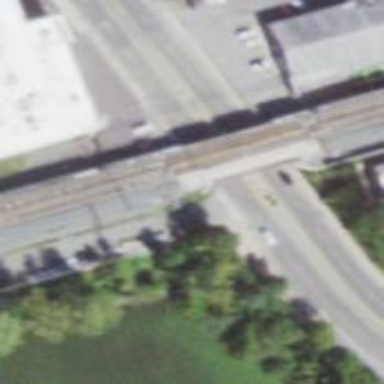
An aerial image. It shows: Electrified railway with rail tracks.